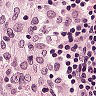
Metastatic tissue present: no